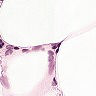
Metastatic tissue present: no